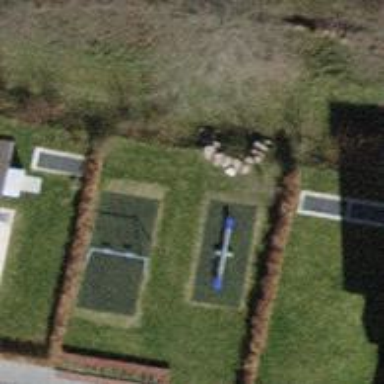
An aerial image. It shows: Seesaw in the playground.